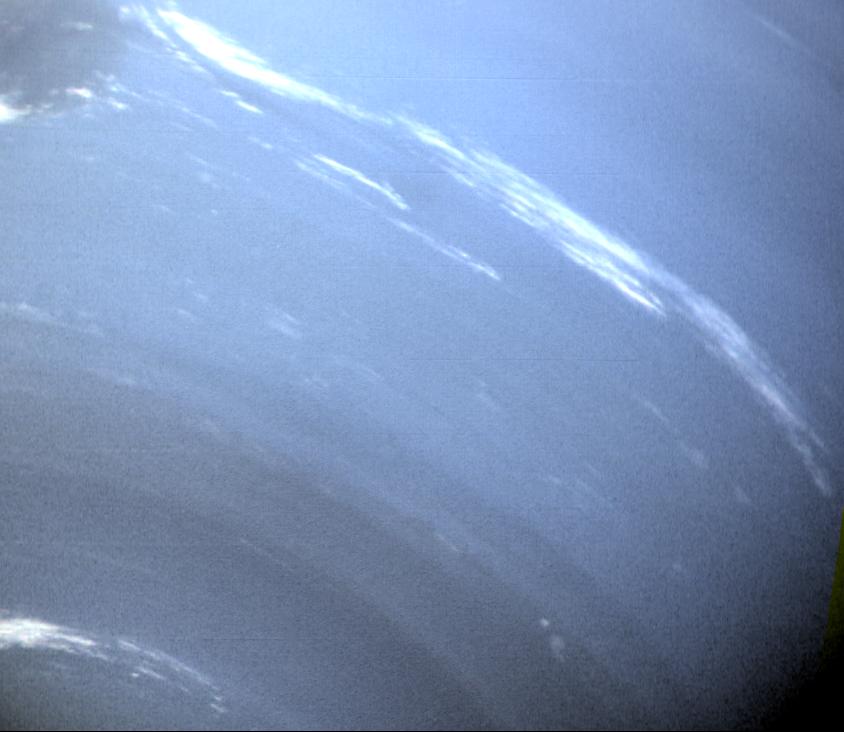
Neptune - True Color of Clouds Neptune, Voyager